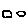
Label: hexagon